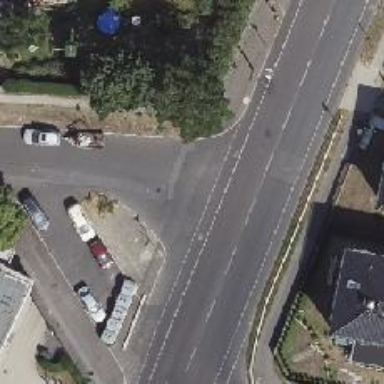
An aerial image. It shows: Unmarked crossing on the road.